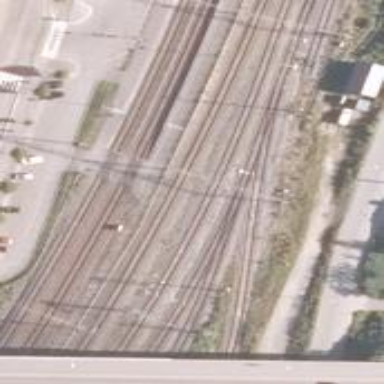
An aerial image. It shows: Level crossing with saltire marking.